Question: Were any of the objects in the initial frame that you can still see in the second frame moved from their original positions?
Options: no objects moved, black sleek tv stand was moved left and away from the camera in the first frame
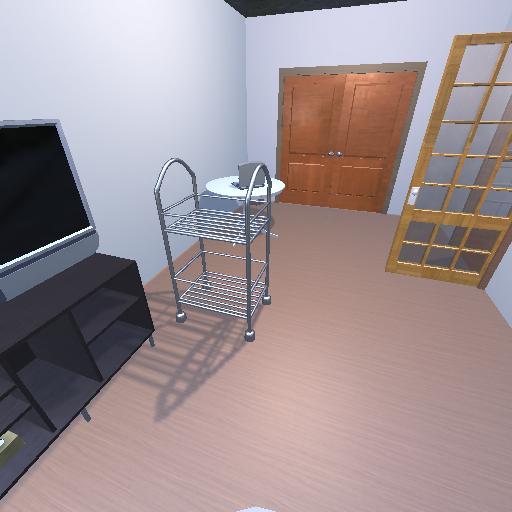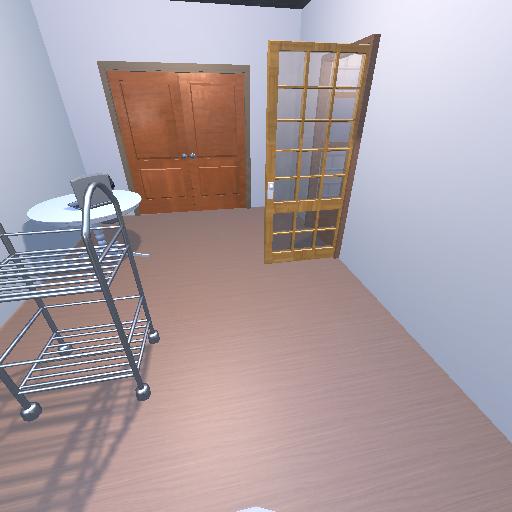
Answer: no objects moved